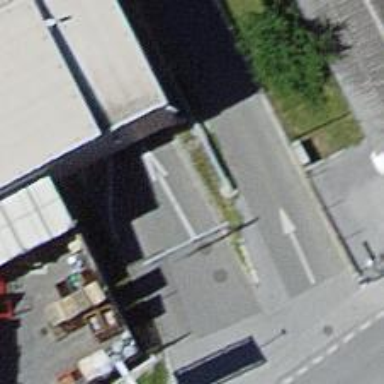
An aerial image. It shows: Parking entrance.